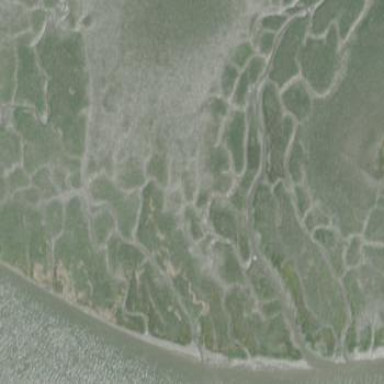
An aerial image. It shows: Saltmarsh wetland with tidal influence.